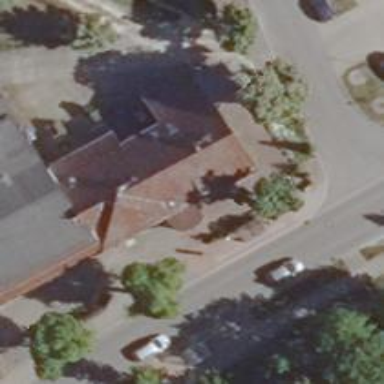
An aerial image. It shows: Café.